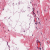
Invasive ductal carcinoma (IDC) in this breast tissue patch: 0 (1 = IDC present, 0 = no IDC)